Question: Neither one of these statements can be processed by LLDB... why is it unable to come up with the NSString result and print it out
'''
expr -o -- [NSString stringWithFormat:@"%@", @"Wow this doesnt work??"]
po [NSString stringWithFormat:@"%@", @"Wow this doesnt work??"]
'''

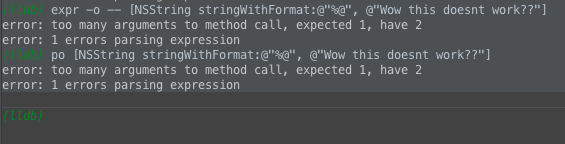
Answer: It seems that the command in lldb can generally not evaluate functions with
variable argument lists. It fails even with a simple C function:
'''
int foo(char *msg, ...)
{
return 17;
}
'''
So this looks like a bug (or non-feature) in lldb.